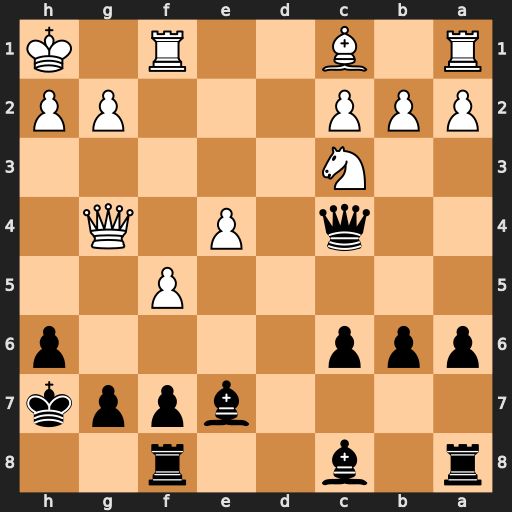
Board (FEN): r1b2r2/4bppk/ppp4p/5P2/2q1P1Q1/2N5/PPP3PP/R1B2R1K
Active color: b
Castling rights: -
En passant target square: -
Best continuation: Qxf1#